Question: OK, i have a DIV with to scroll bars that are both required, and this is the simple layout I started with:
'''
<html>
<head>
<title>Testing</title>
</head>
<style>
.Test {
overflow-x: scroll !important;
overflow-y: scroll !important;
height: 300px;
width: 100%;
}
</style>
<body>
<div class="Test"></div>
</body>
</html>
'''
When this is displayed in IE9, I get a gap on the right hand size of the horizontal scrollbar. I have attached an image to show the problem.

Any help as to what is causing this problem would be greatly appreciated.
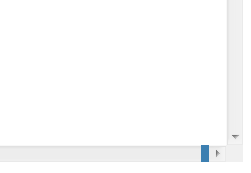
Answer: You could try styling the scroll bar within your div
'''
scrollbar-track-color: #cacaca;
'''
This made my scroll bar a uniform color.
<URL>